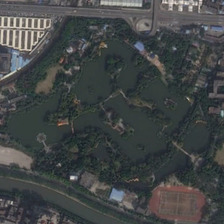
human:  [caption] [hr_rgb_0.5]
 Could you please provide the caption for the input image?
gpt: a park with green trees and a large pond is between a road and a river near a playground .

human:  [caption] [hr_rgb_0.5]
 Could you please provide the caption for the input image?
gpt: a park with green trees and a large pond is between a road and a river near a playground .

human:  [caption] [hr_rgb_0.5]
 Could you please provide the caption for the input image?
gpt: a park with green trees and a large pond is between a road and a river near a playground .

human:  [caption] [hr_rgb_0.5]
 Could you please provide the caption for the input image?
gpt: a park with green trees and a large pond is between a road and a river near a playground .

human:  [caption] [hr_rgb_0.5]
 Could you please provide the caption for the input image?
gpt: a park with green trees and a large pond is between a road and a river near a playground .